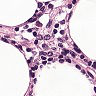
Metastatic tissue present: no